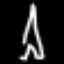
Label: The Eiffel Tower